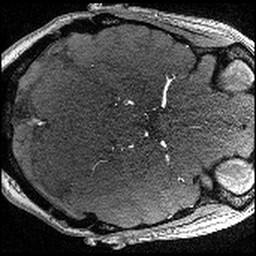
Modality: angio
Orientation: axial
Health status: ill
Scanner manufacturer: siemens
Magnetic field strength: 3 T
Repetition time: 0.023 s
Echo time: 0.00443 s